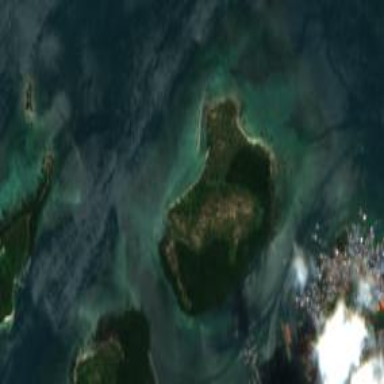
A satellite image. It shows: Islet along the coastline.